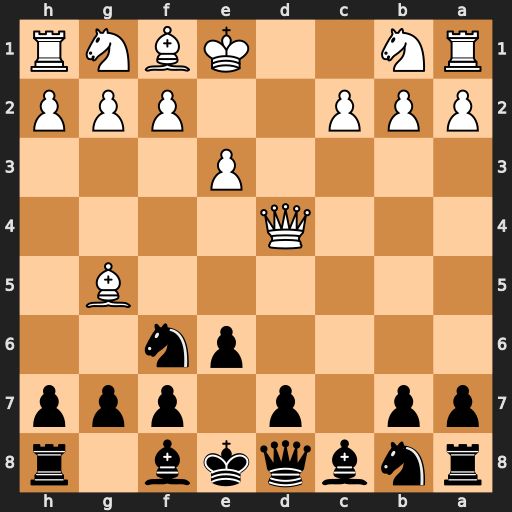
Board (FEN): rnbqkb1r/pp1p1ppp/4pn2/6B1/3Q4/4P3/PPP2PPP/RN2KBNR
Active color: b
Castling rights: KQkq
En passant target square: -
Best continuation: Qa5+ Qd2 Qxg5